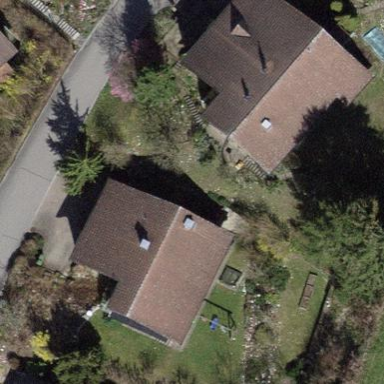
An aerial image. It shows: Simple house.